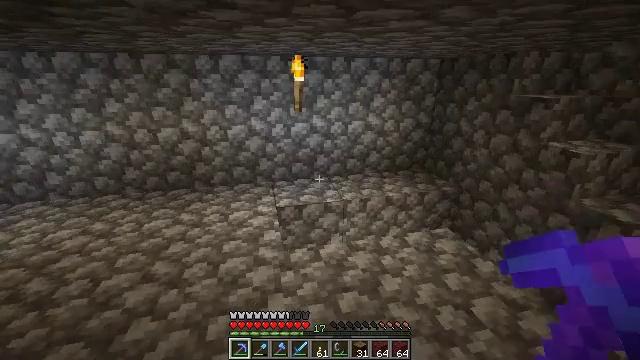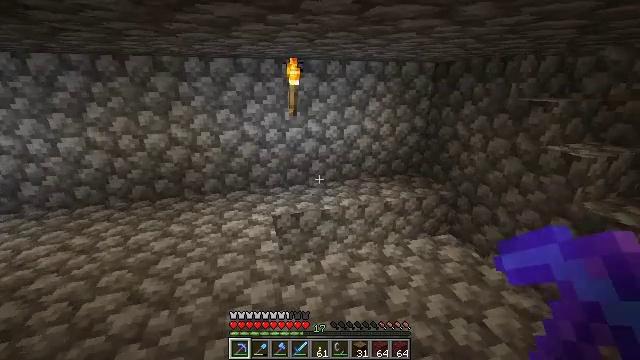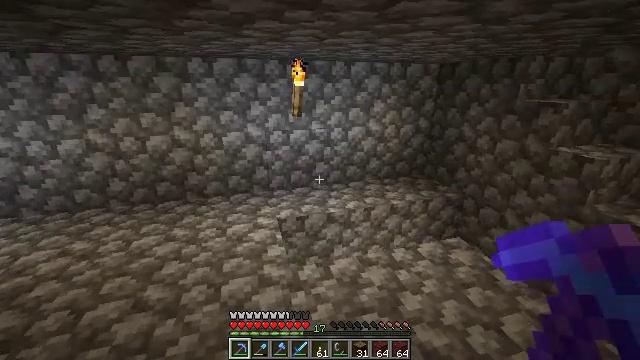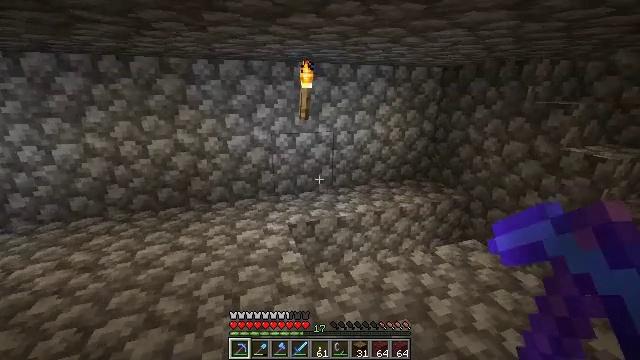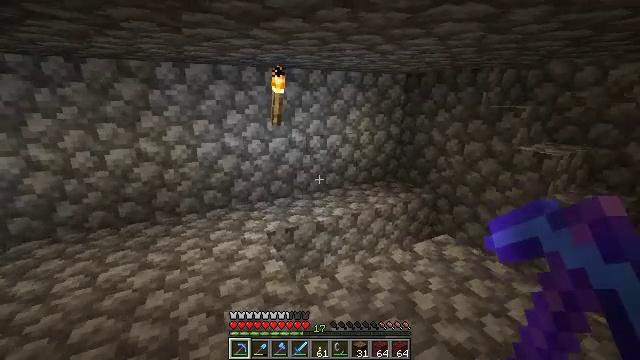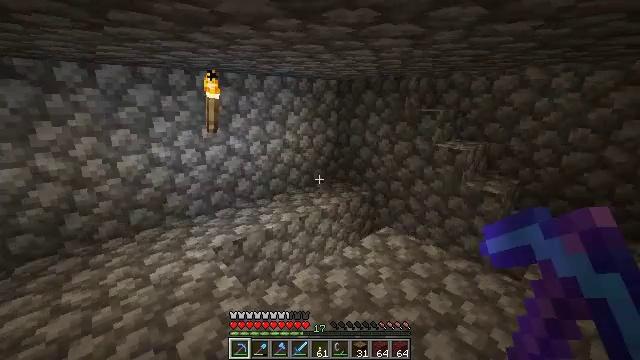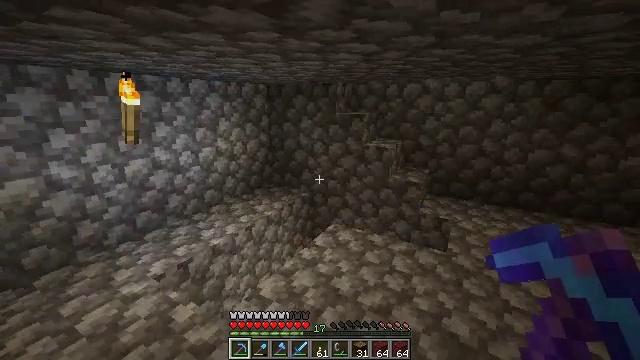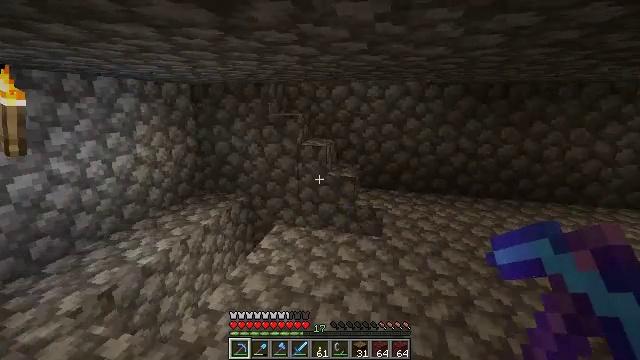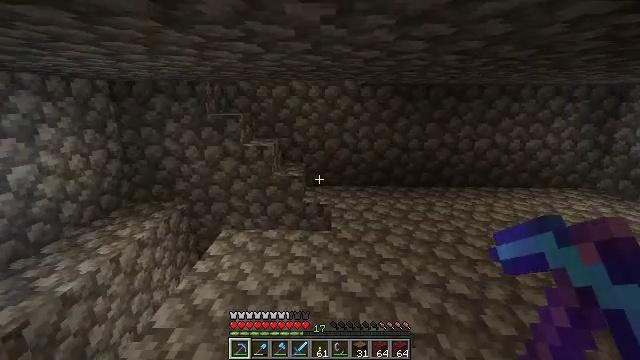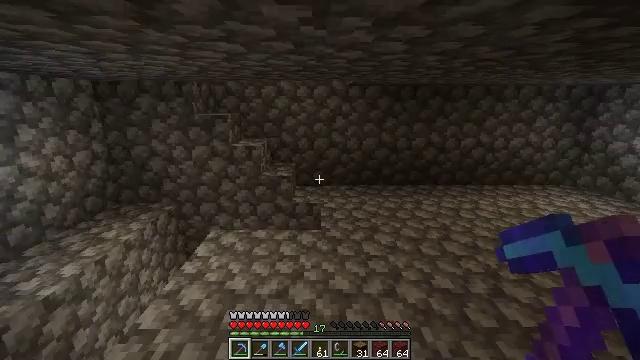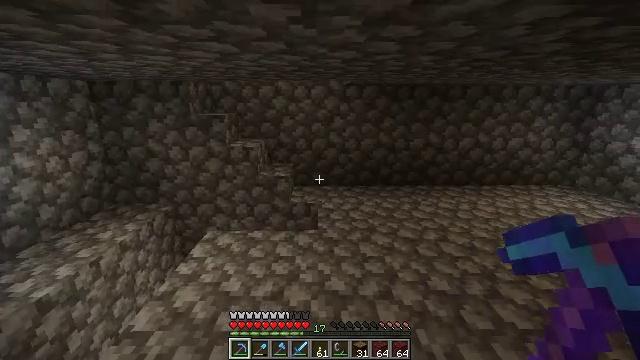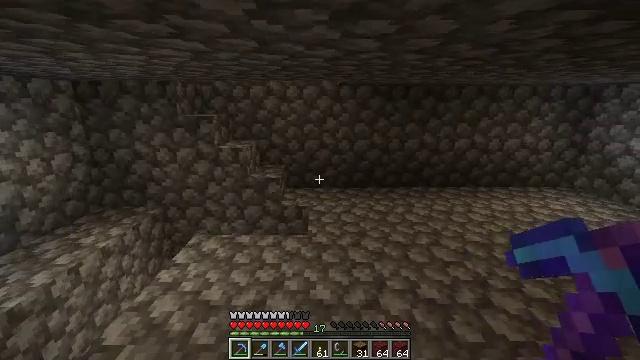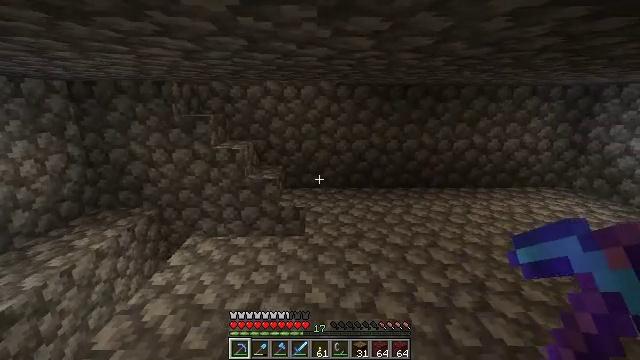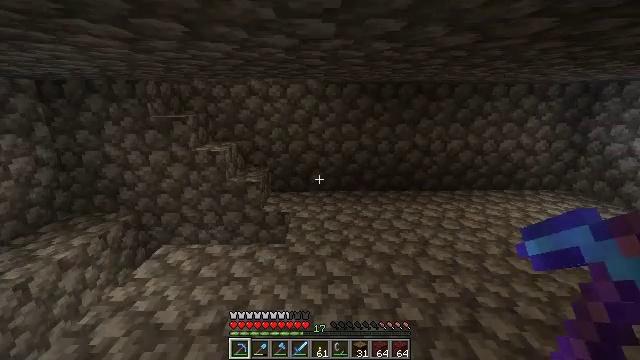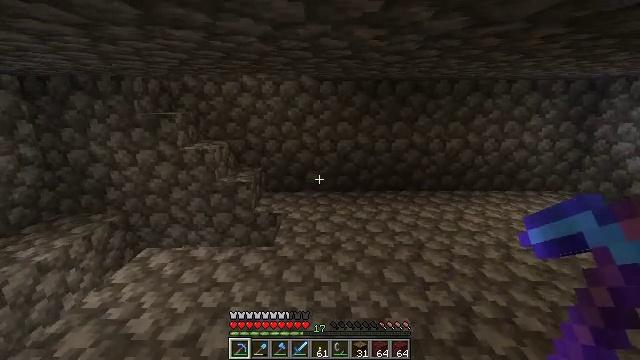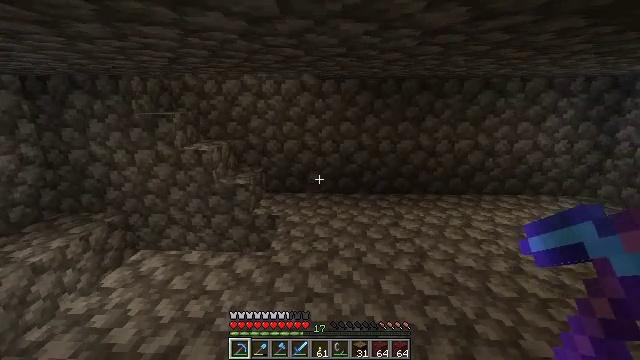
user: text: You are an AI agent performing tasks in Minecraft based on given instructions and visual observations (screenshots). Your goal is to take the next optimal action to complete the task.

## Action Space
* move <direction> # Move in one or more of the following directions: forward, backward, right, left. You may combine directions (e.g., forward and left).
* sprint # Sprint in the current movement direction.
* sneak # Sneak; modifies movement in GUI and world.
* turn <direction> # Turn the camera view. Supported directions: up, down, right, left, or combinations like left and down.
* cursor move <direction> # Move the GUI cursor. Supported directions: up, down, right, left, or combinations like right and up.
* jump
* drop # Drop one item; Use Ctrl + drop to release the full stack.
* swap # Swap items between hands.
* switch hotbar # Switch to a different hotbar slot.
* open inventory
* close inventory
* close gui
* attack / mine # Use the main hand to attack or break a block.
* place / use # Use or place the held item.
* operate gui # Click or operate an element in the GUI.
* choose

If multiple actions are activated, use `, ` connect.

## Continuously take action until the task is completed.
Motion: motion action
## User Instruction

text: Break the cobblestone to create a path.
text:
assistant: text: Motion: move forward and move left, turn right
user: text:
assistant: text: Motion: move left
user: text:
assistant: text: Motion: move left, turn right
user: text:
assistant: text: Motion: move left, turn right and up
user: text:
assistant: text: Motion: move left, turn right
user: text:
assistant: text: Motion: move left, turn right
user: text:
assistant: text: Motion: turn right
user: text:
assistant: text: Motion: turn right
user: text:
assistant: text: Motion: move right, turn right
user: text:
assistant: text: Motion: move forward and move right
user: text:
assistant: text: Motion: move forward and move right
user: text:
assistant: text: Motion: move forward and move right
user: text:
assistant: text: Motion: move forward and move right
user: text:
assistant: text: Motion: move forward and move right
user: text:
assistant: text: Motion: move forward and move right, turn left
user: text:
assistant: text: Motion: move forward and move right, turn left
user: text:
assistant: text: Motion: move forward, turn left
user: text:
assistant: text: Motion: move forward, turn left
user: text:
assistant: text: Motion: move forward, turn left
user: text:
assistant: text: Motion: move forward, turn left
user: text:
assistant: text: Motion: move forward
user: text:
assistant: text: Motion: move forward
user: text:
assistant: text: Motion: move forward
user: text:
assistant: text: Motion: move forward, turn left
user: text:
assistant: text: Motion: move forward, turn left
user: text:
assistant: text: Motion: move forward, turn left
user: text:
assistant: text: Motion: move forward, turn left and up
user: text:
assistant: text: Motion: move forward and move right, turn left and up
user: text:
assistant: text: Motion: move forward and move right, turn left and up
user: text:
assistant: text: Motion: move forward and move right, turn left and up